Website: walmart
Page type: receipt
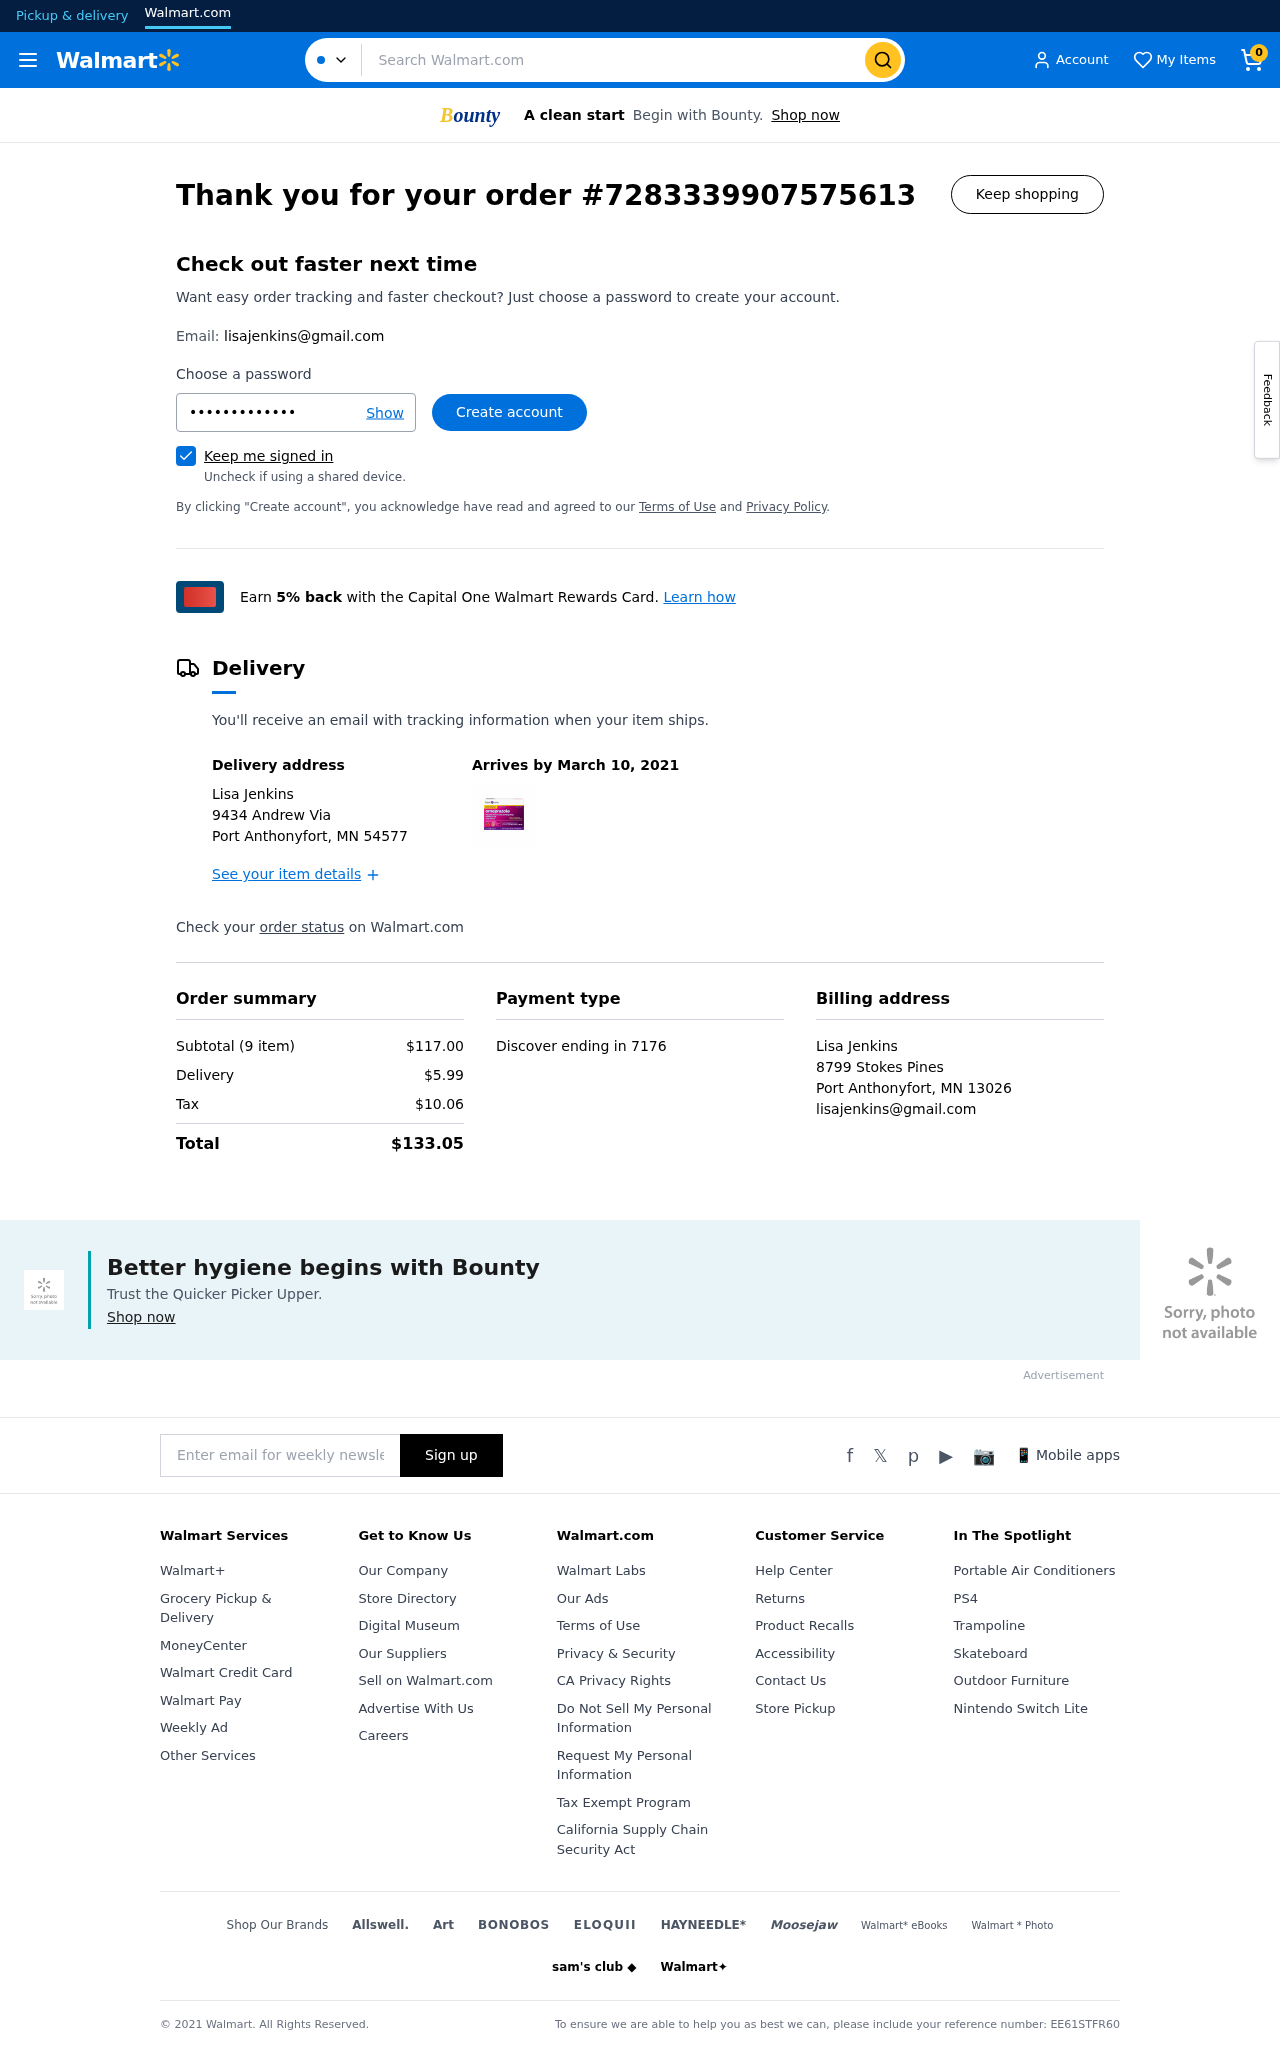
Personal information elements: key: PII_CARD_LAST4
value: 7176
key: PII_CARD_TYPE
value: Discover
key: PII_CITY_STATE_ZIP
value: Port Anthonyfort, MN 54577
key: PII_CITY_STATE_ZIP2
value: Port Anthonyfort, MN 13026
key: PII_EMAIL
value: lisajenkins@gmail.com
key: PII_EMAIL2
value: lisajenkins@gmail.com
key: PII_FULLNAME
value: Lisa Jenkins
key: PII_FULLNAME2
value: Lisa Jenkins
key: PII_STREET
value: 9434 Andrew Via
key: PII_STREET2
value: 8799 Stokes Pines
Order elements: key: ORDER_NUM_ITEMS
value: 0
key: ORDER_ID
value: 7283339907575613
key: ORDER_DELIVERY_DATE
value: March 10, 2021
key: ORDER_NUM_ITEMS
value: Subtotal (9 item)
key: ORDER_SUBTOTAL
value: $117.00
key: ORDER_SHIPPING_COST
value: $5.99
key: ORDER_TAX
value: $10.06
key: ORDER_TOTAL
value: $133.05
Search elements: key: HEADER_SEARCH
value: Search Walmart.com